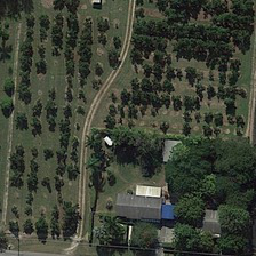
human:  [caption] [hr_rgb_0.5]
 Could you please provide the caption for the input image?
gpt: trees are planted on the green grass .

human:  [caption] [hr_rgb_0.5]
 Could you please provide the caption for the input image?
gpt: Some of the buildings are gray, and they are located on buildings with well arranged vegetation.

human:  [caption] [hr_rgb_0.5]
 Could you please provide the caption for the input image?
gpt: In the corner, some grey buildings are neat placement of vegetation.

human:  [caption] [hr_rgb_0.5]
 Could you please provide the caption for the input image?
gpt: Some building grey buildings are located in a neat arrangement of vegetation.

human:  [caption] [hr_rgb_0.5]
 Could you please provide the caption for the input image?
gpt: In the corner, a few gray buildings are surrounded by neat vegetation.